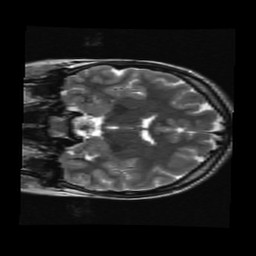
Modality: T2w
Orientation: coronal
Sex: female
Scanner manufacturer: ge
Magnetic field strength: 3 T
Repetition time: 5 s
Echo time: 0.1012 s